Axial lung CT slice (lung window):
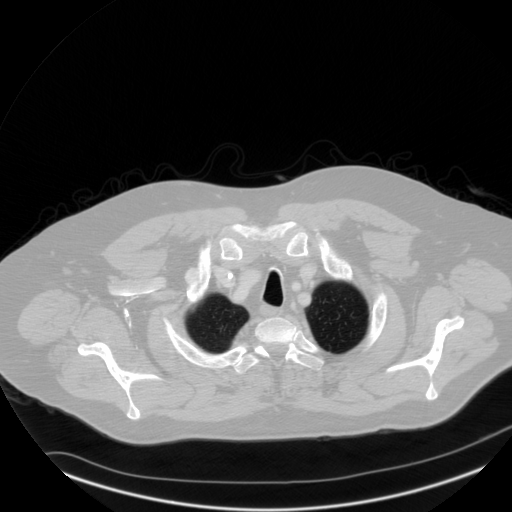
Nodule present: no